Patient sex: M
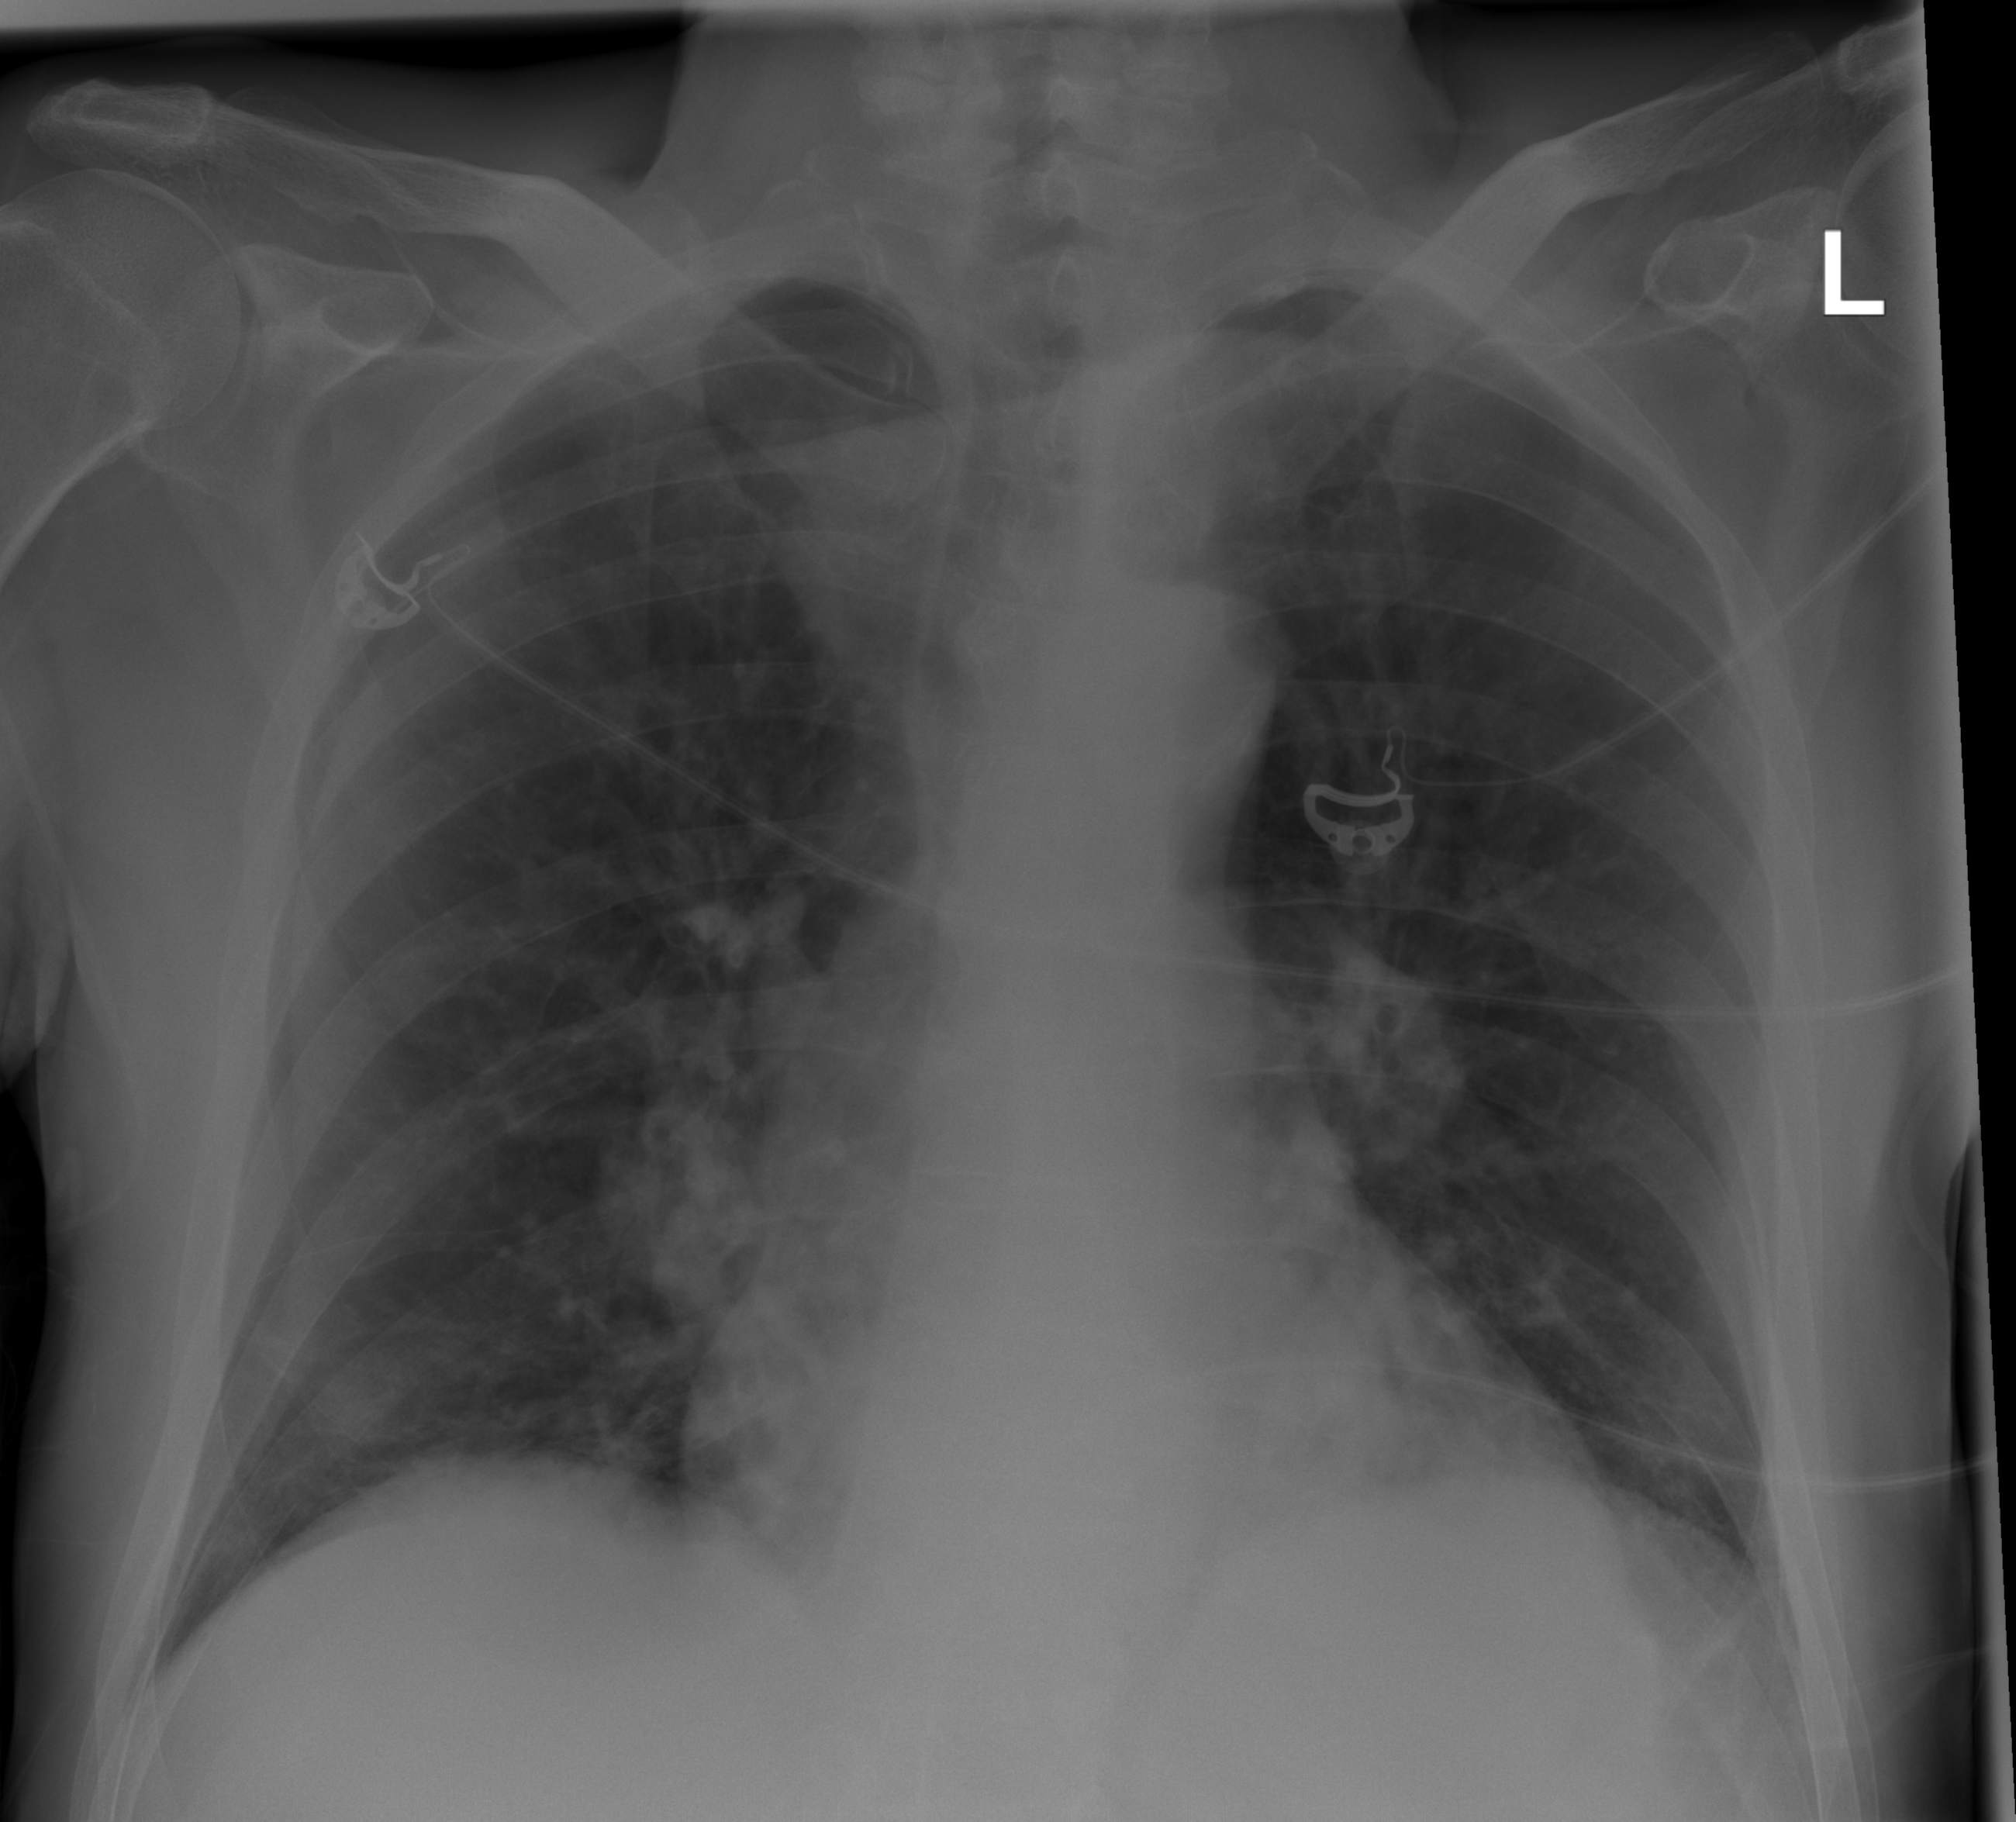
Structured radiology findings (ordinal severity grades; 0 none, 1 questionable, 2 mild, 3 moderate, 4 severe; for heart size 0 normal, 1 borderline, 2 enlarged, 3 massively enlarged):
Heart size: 0
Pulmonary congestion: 2
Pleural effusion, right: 0
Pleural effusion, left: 0
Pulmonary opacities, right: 0
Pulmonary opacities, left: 0
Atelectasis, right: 0
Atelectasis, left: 0